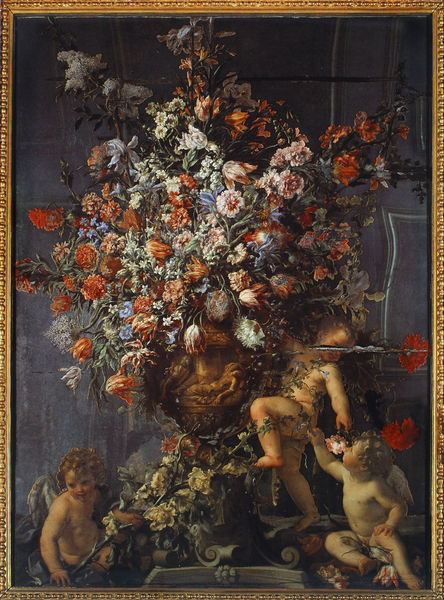
Titel: Spiegel mit Blumenbukett und drei Putten
Künstler: Mario Nuzzi
Institution: Rom, Galleria Colonna
Schlagwörter: blau, dunkel, flügel, gemälde, nackt, weiß, gelb, grün, blumen, bunt, grau, schwarz, blüten, rosen, rot, rahmen, sockel, bild, goldrahmen, gold, drei, pflanze, genre, kinder, engel, stilleben, stillleben, vase, blumenvase, düster, jungen, farbe, baby, romantik, ölgemälde, strauss, blumenstrauß, vanitas, babys, mohn, pracht, veilchen, breugel, nelken, amor, putten, putti, klatschmohn, klettern, bay, stiefmütterchen, otange, puti, orchideen